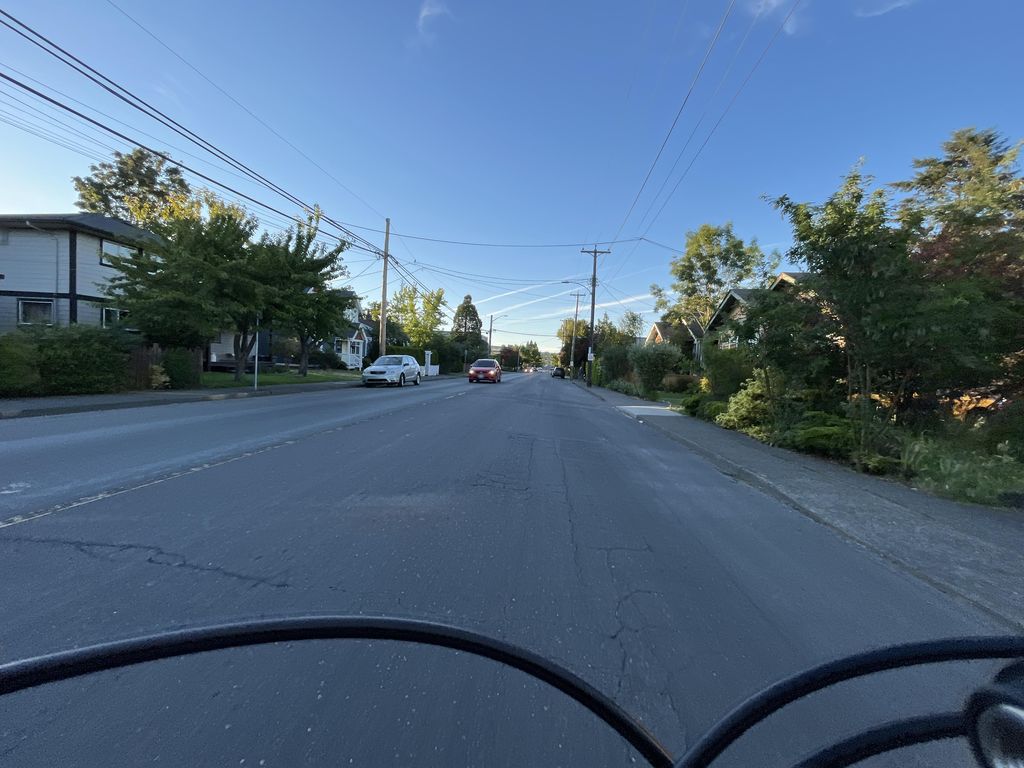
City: victoria